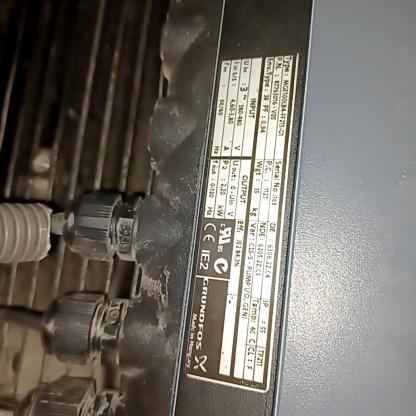
Klasa: tabliczka-znamionowa